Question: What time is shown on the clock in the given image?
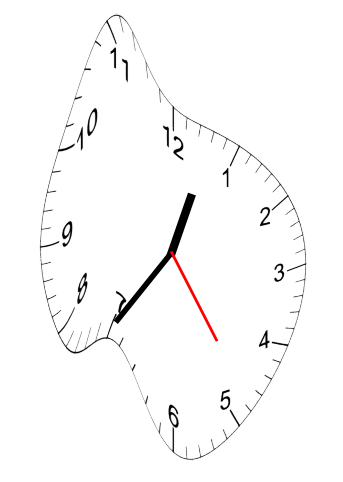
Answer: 12:35:24